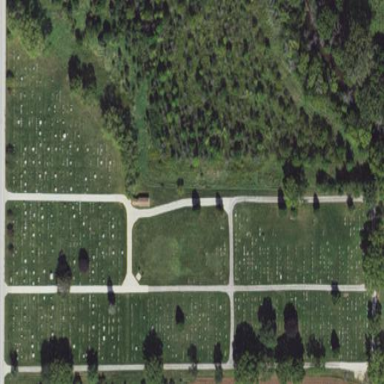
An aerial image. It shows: Cemetery.